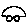
Label: car